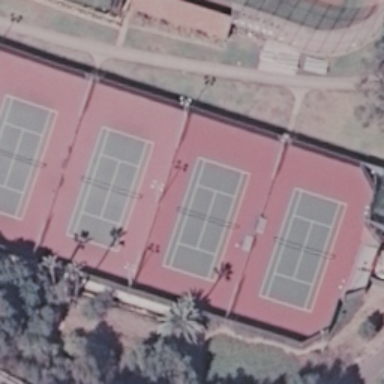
Four tennis courts on the red ground arranged neatly with many plants surrounded .